Question: I have this DTSX Package in SSIS for copying images from shared folder.

The Get Image Path is connecting to database to get the shared folder path (Im using credentials when accessing this path from explorer),
the Foreach Loop container get the images from the image path that is returned by the previous task and while looping the file system task saves the images to my image folder.
When I run this on BIDS, its working. (I used NET USE on DOS command to access the folder with a specific credentials)
Can I add credentials to DTSX Package (specifically to Foreach Loop Container) for this to run on SQL Server Job?
Thanks.
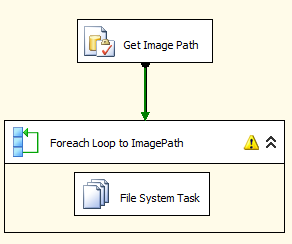
Answer: In SQL server ManagementStudio, go to security -> credentials. Then add a new Credential for a user that has the read/write permissions to the folder. After the credential is added, you can go into the SQL Server agent job, right click then properties then edit the job step. Then in the "run as"drop down, select your credential.